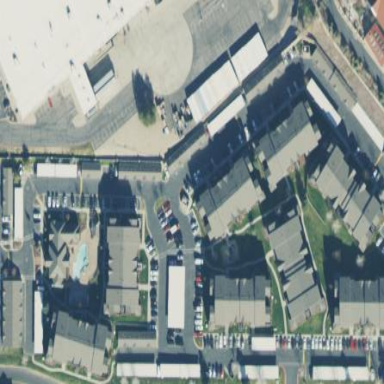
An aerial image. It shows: Residential area with apartments.